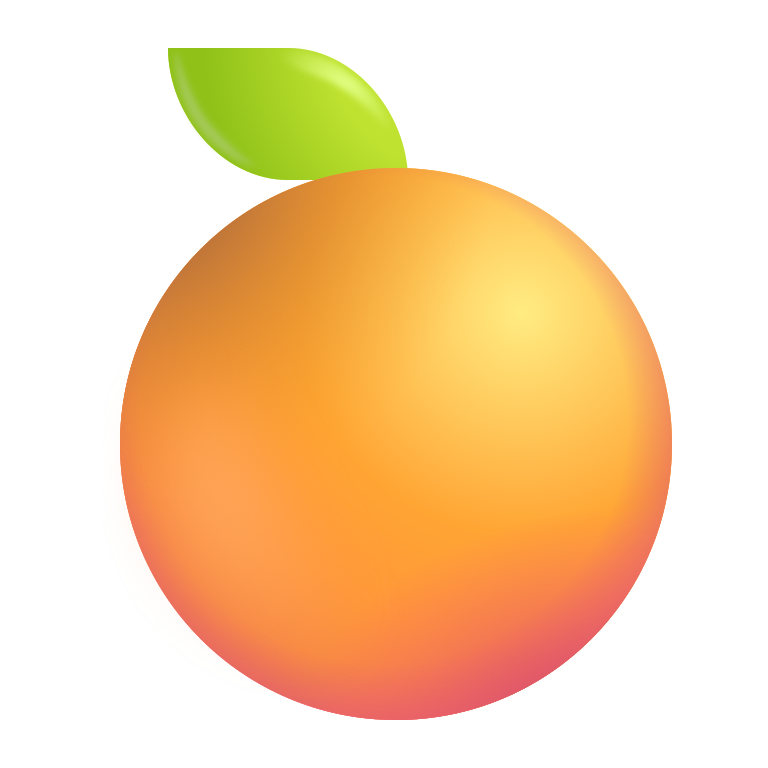
tangerine color